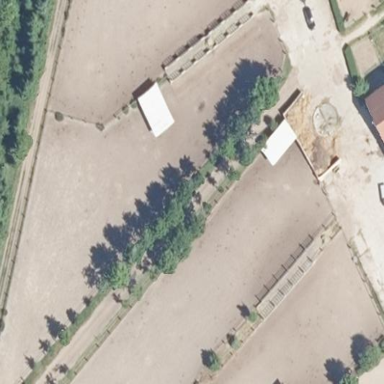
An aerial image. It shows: Fenced paddock used for animal keeping.